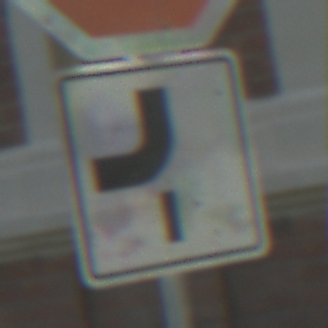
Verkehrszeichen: VerlaufVorfahrtsstrasse7
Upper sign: Stop
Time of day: Midday
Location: Outdoor (Suburban)
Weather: Clear
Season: NotSpecified
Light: Natural